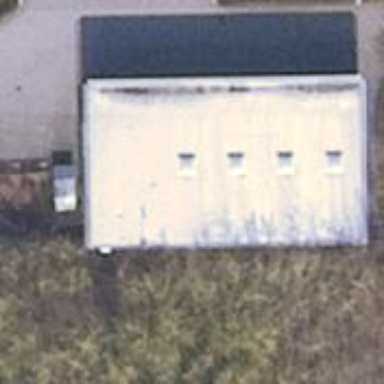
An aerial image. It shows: Car repair shop.